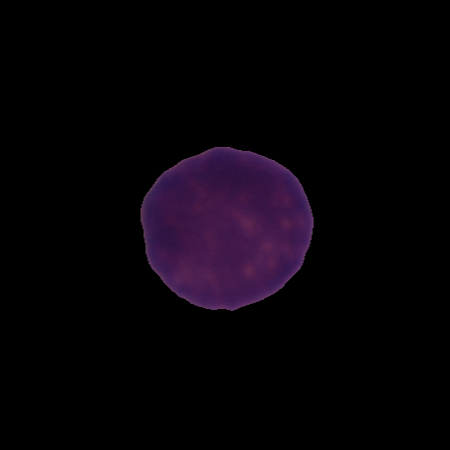
Label: healthy